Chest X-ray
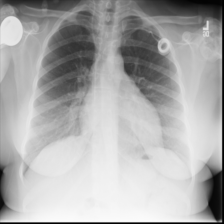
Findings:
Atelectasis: negative
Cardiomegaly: negative
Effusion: negative
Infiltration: negative
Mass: negative
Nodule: negative
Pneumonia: negative
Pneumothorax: negative
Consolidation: negative
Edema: negative
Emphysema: negative
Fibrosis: negative
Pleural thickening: negative
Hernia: negative